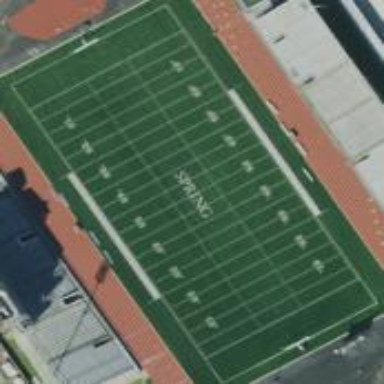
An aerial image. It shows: Artificial turf pitch used for American football.